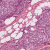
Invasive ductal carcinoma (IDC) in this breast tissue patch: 1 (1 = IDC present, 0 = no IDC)